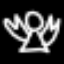
Label: angel